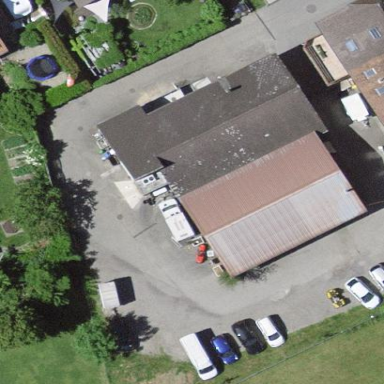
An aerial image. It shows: View of roof of building.